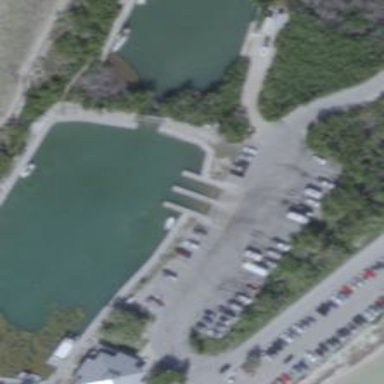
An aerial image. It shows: Slipway on leisure land.